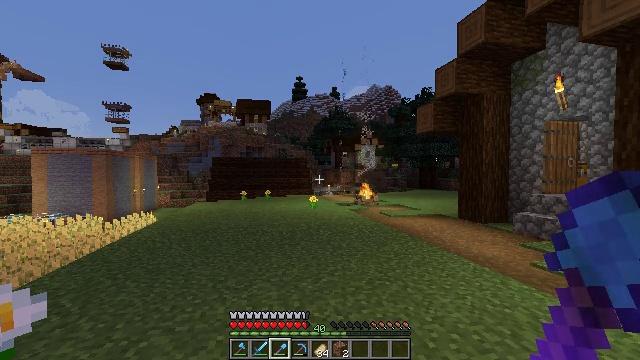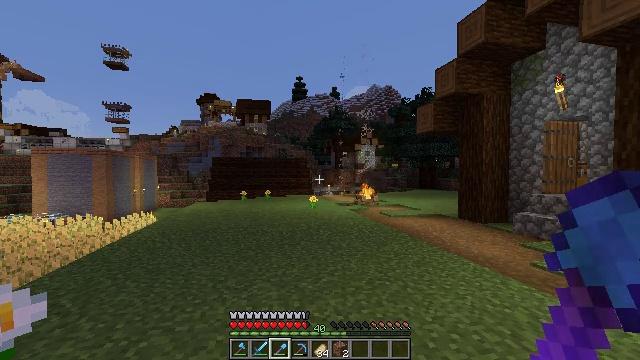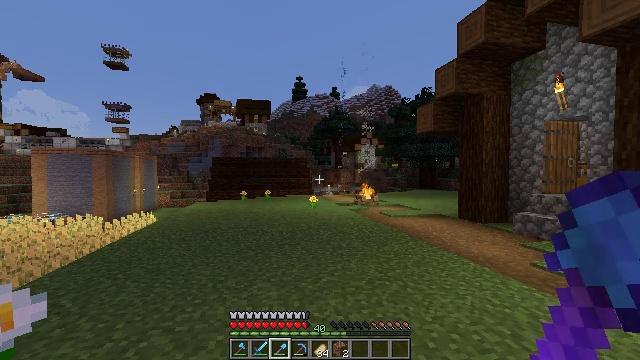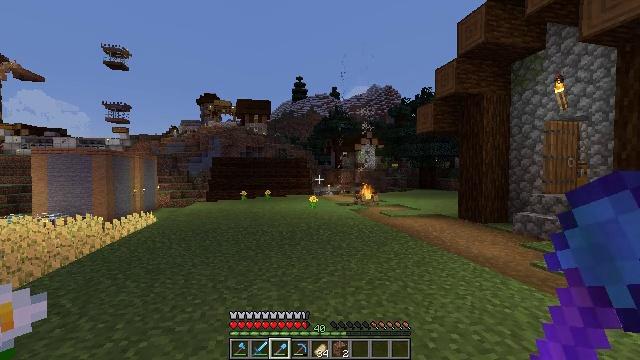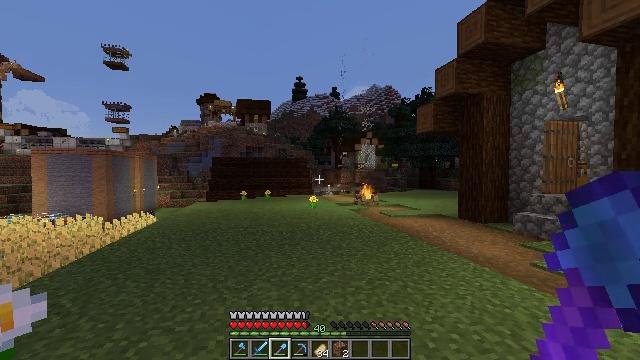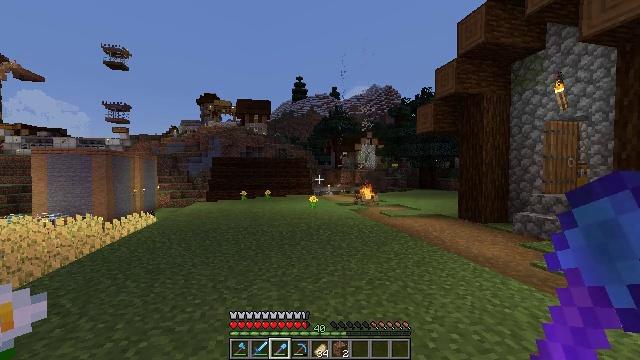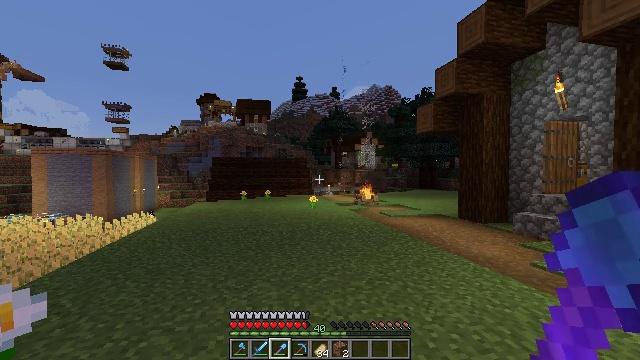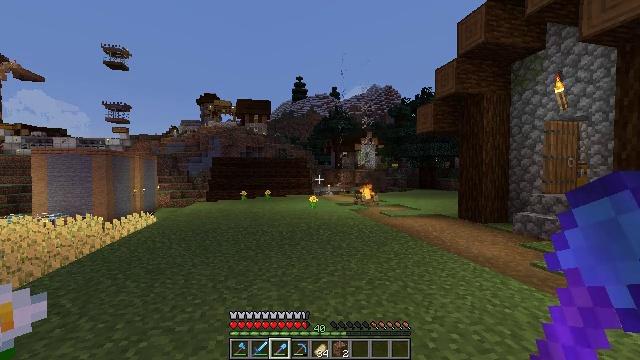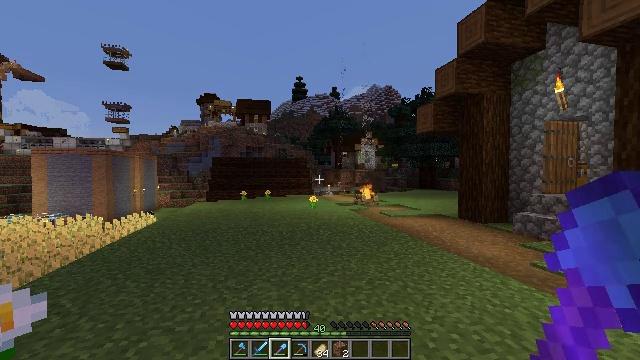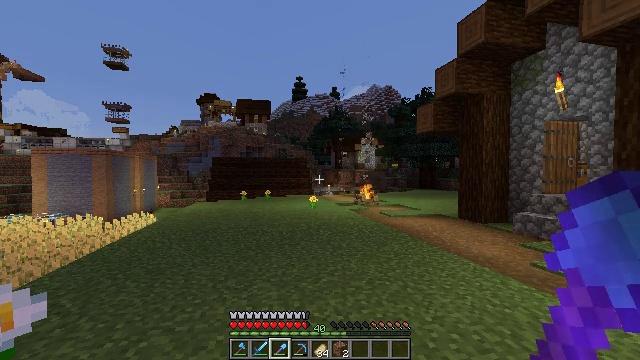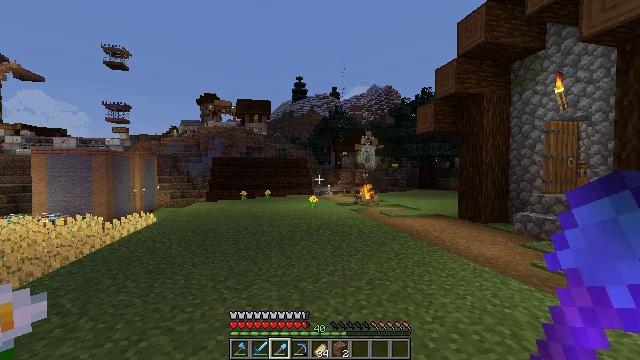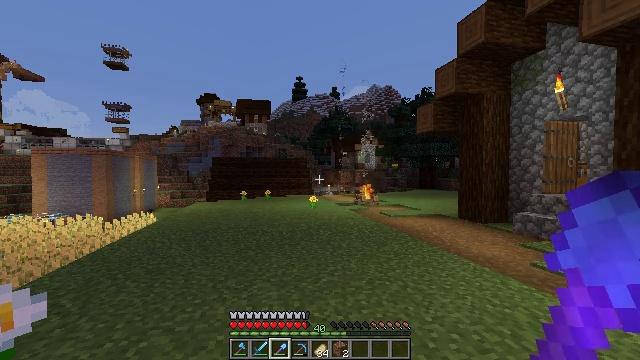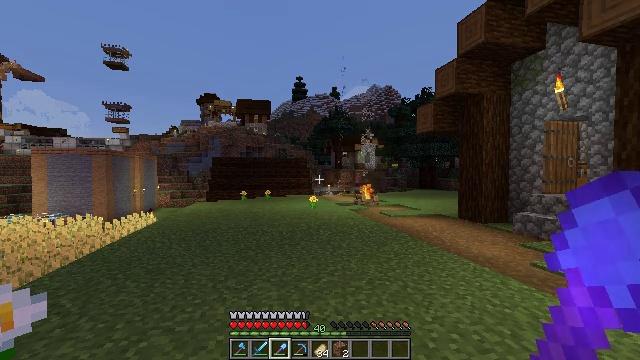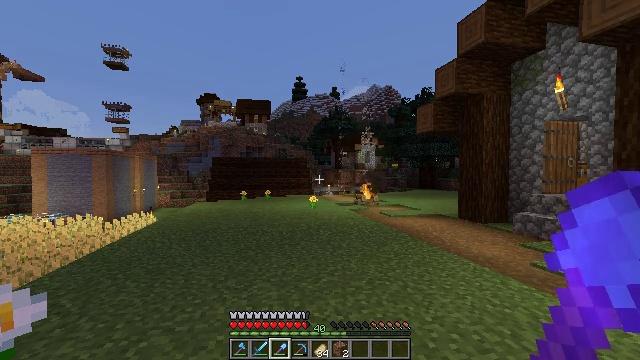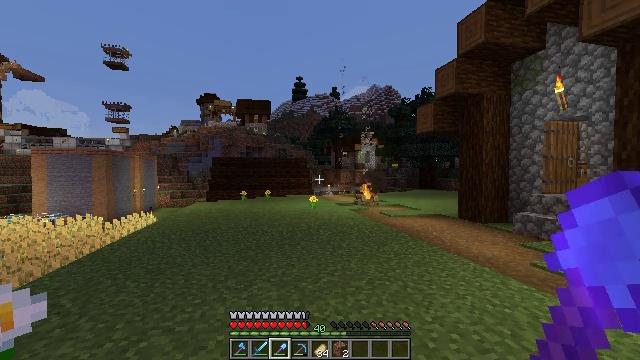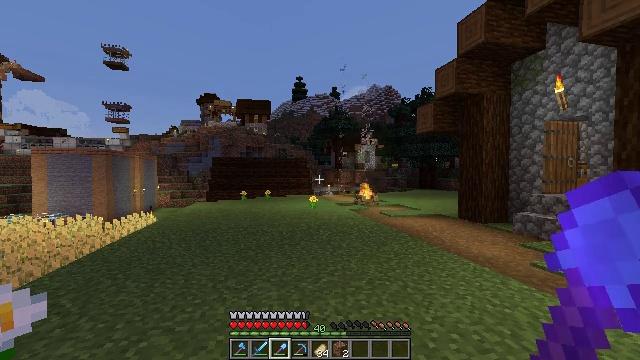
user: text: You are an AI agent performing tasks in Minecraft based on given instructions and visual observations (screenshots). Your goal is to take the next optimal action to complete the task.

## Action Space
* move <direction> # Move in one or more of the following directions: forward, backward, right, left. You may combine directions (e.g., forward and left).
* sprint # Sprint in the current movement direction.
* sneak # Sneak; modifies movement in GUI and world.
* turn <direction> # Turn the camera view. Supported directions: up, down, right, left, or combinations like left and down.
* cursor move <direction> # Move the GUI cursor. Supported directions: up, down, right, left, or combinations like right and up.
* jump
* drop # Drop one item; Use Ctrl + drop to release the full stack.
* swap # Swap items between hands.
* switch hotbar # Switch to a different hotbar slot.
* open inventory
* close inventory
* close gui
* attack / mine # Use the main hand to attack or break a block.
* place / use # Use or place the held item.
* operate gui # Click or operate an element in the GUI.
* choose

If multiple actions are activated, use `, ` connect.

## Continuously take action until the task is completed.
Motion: motion action
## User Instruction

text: Destroy the wheat to collect it.
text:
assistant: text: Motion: no_op
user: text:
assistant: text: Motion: no_op
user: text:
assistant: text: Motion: no_op
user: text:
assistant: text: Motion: no_op
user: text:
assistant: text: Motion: no_op
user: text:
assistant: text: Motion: no_op
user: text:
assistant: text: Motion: no_op
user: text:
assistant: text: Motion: no_op
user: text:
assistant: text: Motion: no_op
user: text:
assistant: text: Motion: no_op
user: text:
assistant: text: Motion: no_op
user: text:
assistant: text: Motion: no_op
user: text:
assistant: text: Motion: no_op
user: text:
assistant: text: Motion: no_op
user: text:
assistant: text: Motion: no_op
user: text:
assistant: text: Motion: no_op
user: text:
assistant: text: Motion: no_op
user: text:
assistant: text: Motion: no_op
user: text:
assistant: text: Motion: no_op
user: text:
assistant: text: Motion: no_op
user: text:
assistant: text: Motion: no_op
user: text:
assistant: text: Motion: no_op
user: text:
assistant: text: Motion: no_op
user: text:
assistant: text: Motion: no_op
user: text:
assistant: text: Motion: no_op
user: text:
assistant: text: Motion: no_op
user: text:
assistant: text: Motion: no_op
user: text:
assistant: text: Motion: no_op
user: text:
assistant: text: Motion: no_op
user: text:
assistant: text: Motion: no_op